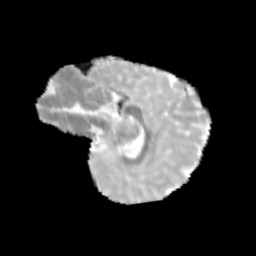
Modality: MD
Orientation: sagittal
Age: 11
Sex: male
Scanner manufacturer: siemens
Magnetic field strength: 3 T
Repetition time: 3.8 s
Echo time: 0.07 s